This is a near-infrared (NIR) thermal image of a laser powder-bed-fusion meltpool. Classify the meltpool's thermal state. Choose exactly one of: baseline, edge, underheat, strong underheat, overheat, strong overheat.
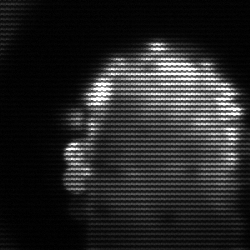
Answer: baseline